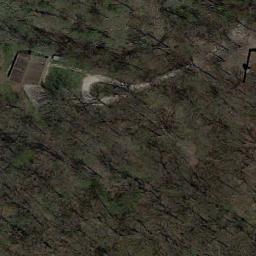
Label: residential